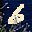
Label: 6